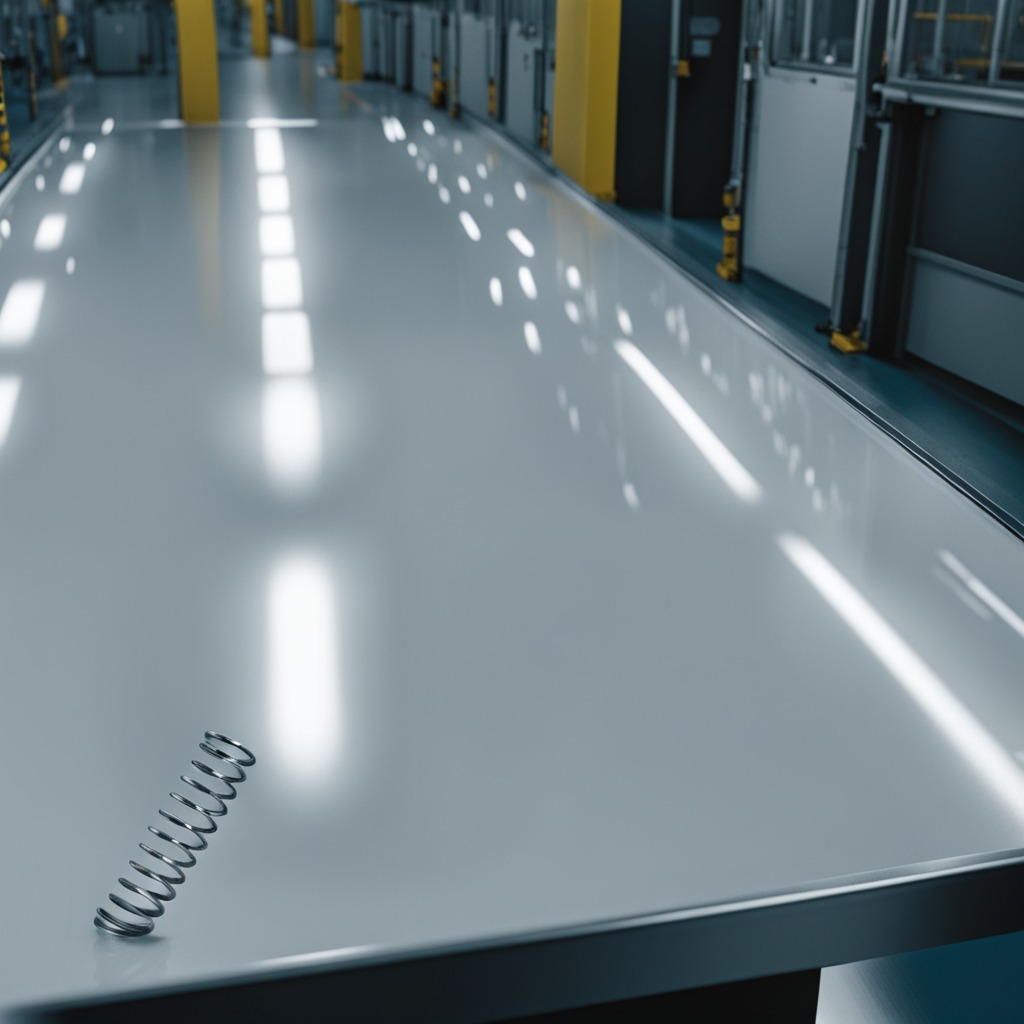
A coiled metal spring is lying on a high-gloss table in a ship maintenance bay industrial lighting.